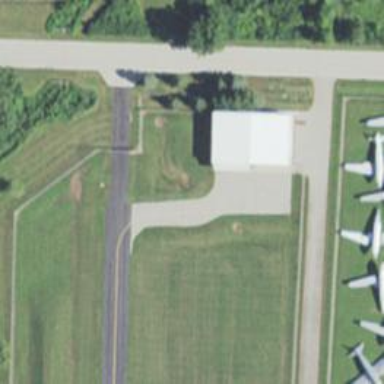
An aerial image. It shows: Image of taxiway at airport.